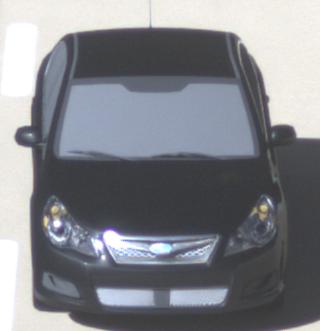
Make: Subaru
Model: Legacy 2.0R
Detailed model: Legacy (IV) Limousine
Model produced from: 2007/09
Model produced until: 2008/10
Doors: 4
Color: black
Road condition: dry road
Daytime: morning or afternoon
Contrast: high contrast